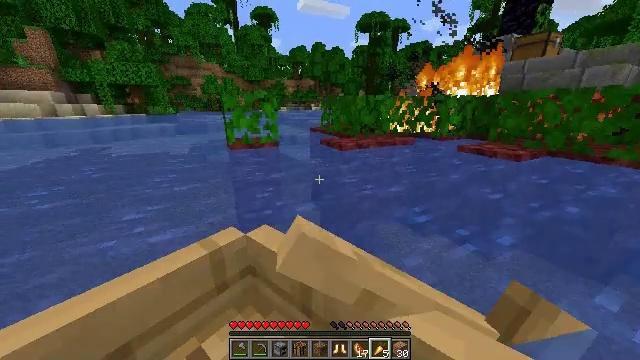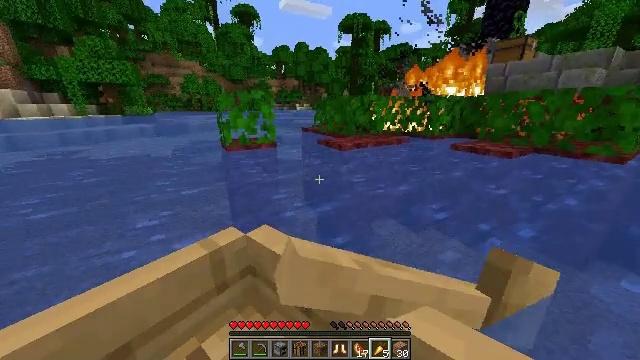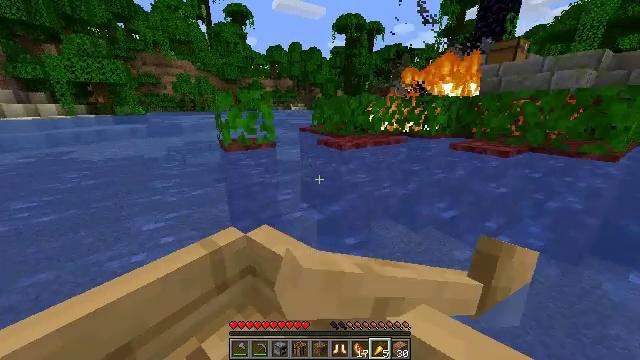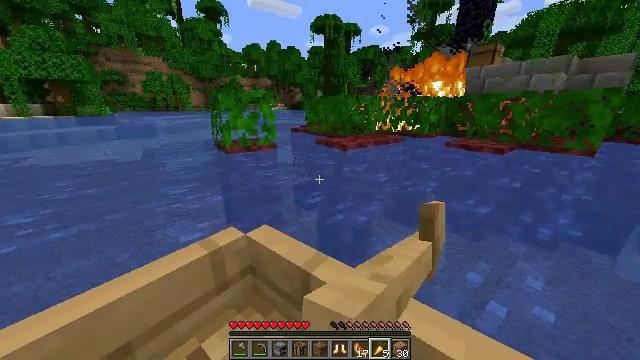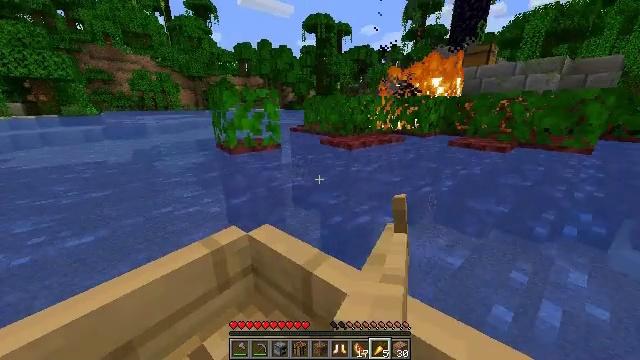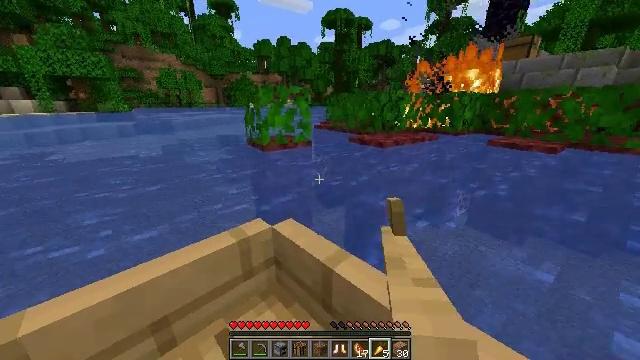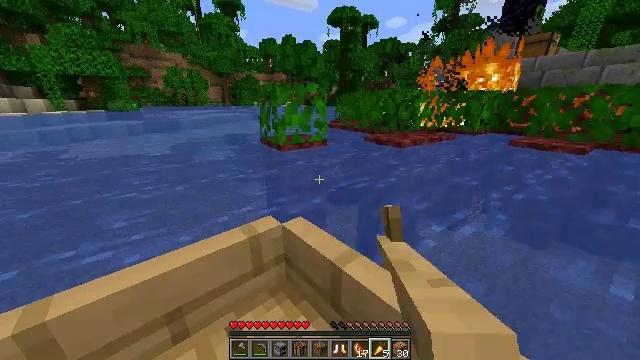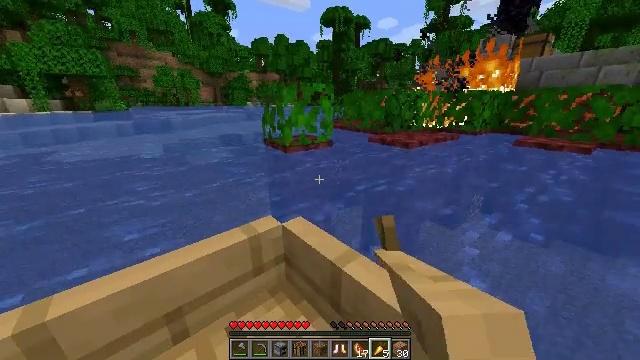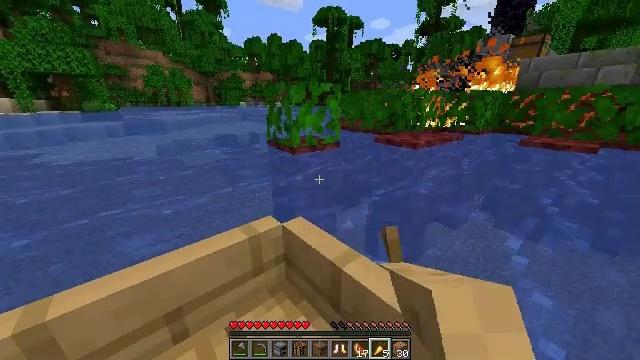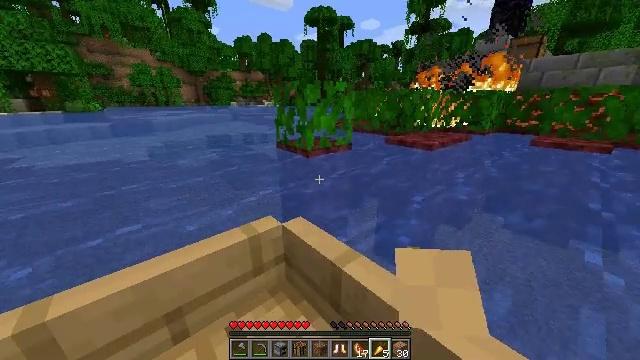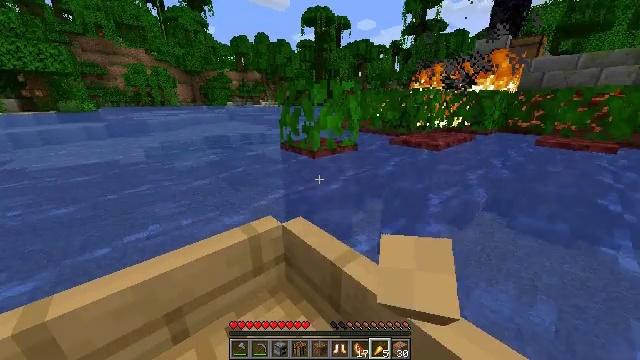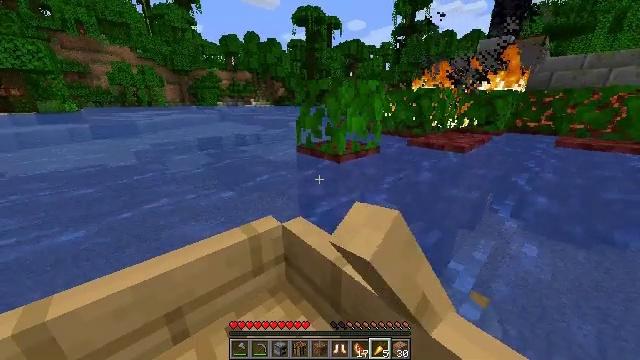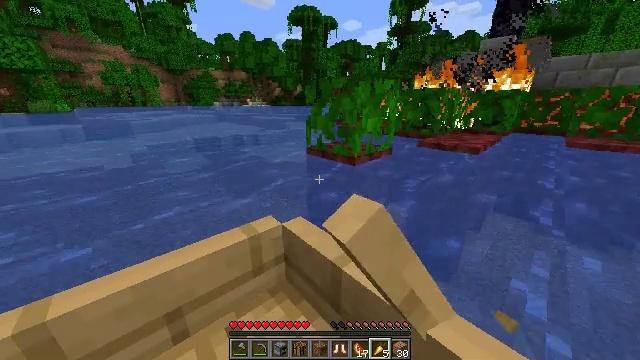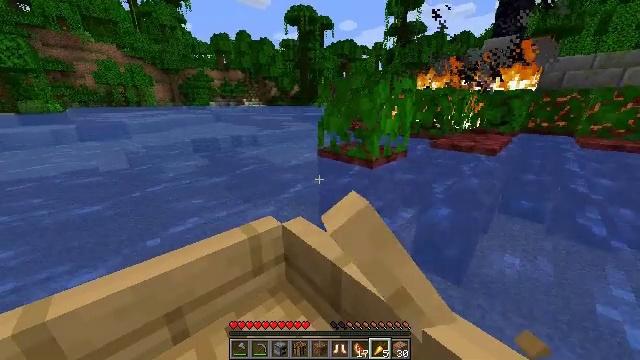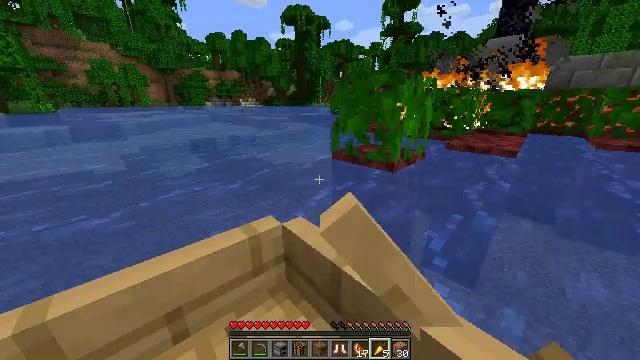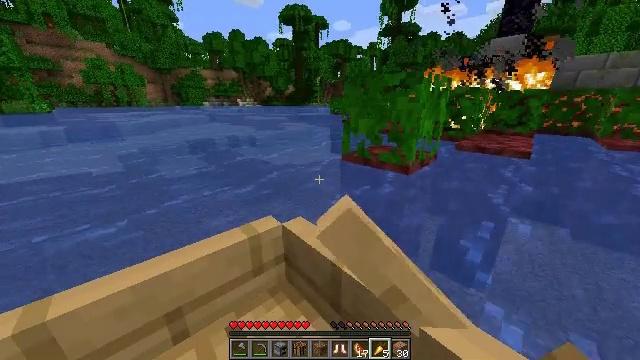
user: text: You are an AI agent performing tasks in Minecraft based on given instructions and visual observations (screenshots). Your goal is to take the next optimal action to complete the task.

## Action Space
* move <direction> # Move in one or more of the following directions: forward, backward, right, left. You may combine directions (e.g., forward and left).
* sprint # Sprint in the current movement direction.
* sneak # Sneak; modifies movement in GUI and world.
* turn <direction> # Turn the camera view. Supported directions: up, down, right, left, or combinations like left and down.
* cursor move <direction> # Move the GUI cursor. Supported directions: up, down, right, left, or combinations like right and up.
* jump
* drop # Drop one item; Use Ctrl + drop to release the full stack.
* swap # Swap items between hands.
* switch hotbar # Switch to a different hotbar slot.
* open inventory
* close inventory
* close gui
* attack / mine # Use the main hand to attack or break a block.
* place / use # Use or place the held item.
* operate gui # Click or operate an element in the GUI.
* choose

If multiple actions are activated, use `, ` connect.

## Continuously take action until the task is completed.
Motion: motion action
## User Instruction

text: Gather melon for food.
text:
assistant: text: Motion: move forward, sprint
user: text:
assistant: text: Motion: move forward, sprint
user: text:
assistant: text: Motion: move forward, sprint
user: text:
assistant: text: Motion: move forward, sprint
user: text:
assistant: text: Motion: move forward, sprint, turn left
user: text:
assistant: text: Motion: move forward, sprint, turn left
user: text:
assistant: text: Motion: move forward, sprint
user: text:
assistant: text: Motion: move forward, sprint
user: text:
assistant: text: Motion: move forward, sprint
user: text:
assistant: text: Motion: move forward, sprint
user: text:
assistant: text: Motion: move forward, sprint
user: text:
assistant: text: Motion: move forward, sprint
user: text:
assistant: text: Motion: move forward, sprint
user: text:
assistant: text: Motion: move forward, sprint
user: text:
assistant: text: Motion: move forward, sprint
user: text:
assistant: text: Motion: move forward, sprint
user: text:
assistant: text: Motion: move forward, sprint
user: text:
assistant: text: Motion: move forward, sprint
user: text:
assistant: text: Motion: move forward, sprint, turn left
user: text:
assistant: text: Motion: move forward, sprint, turn left
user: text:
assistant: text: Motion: move forward, sprint, turn left and up
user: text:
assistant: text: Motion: move forward, sprint
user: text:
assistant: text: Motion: move forward, sprint
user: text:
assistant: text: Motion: move forward, sprint, turn left and up
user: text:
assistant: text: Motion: move forward, sprint, turn left and up
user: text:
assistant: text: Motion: move forward, sprint
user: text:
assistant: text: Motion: move forward, sprint
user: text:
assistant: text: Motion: move forward, sprint
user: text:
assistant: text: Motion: move forward, sprint
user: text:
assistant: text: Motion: move forward, sprint